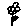
Label: flower